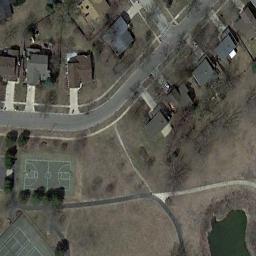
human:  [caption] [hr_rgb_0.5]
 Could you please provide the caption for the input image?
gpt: There is a basketball court on the open place next to some houses .

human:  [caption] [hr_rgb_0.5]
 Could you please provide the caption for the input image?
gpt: The basketball court is built along the road, Near a residential area with a few trees and a lake .

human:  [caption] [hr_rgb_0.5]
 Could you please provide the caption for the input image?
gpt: A basketball court next to two badminton courts while some houses and a lake beside .

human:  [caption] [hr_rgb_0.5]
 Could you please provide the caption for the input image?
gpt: There is a small basketball court at the corner of the alley .

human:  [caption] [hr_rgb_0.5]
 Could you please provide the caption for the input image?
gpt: Many buildings are beside the  two basketball courts .